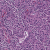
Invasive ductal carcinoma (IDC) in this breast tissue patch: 1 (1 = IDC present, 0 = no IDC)